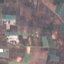
Land use / land cover class: PermanentCrop